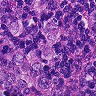
Metastatic tissue present: yes